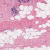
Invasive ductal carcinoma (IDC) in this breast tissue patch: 0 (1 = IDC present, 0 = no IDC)